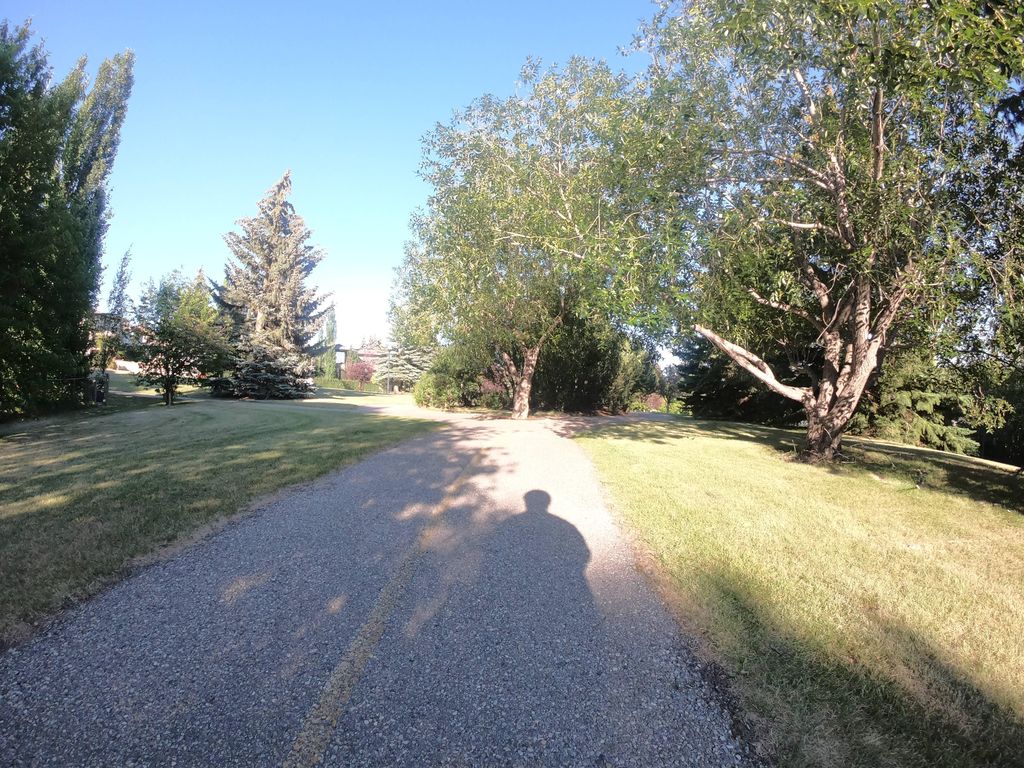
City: calgary